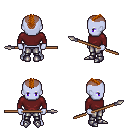
a pixel art fantasy rpg character, male body template, dark elf, purple skin, maroon long-sleeve shirt, metal pants, brunette short mohawk hairstyle, metal boots, spear, four views (front, back, left, right), 2x2 character sprite sheet, small pixel art, hard edges, no anti-aliasing